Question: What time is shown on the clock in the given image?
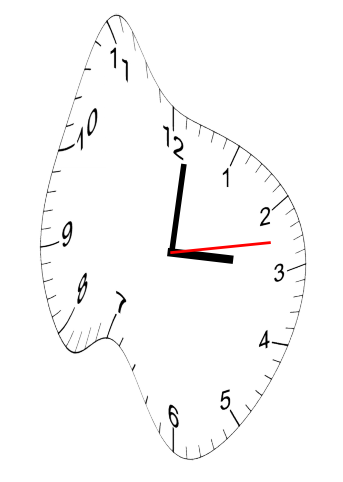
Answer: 03:01:13